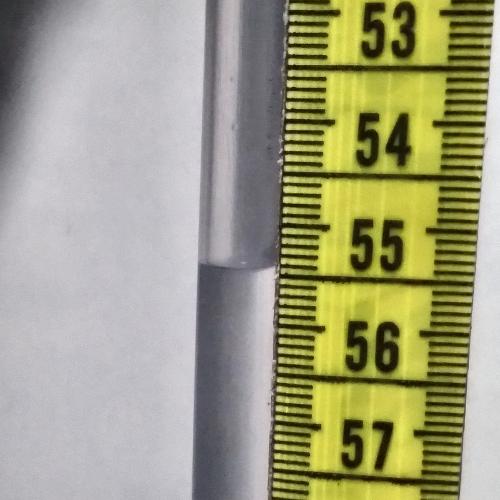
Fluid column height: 55.4 cm